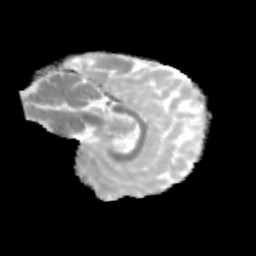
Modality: MD
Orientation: sagittal
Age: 13
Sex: male
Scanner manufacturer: siemens
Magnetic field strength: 3 T
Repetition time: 3.8 s
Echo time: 0.07 s